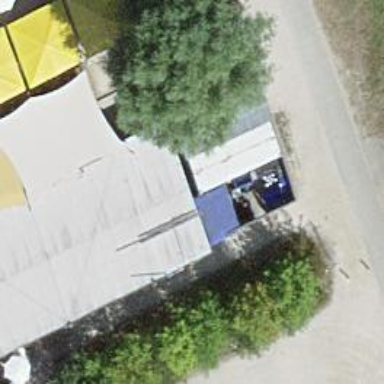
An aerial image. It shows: Toilets are available here.